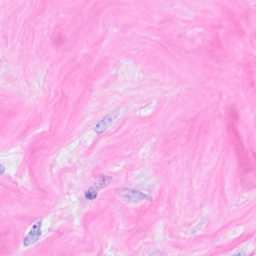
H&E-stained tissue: Breast